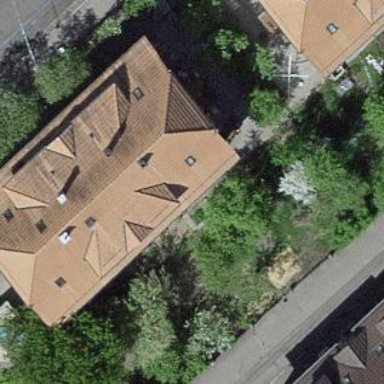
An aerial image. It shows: Half-hipped roof shape on the apartments building.